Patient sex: M
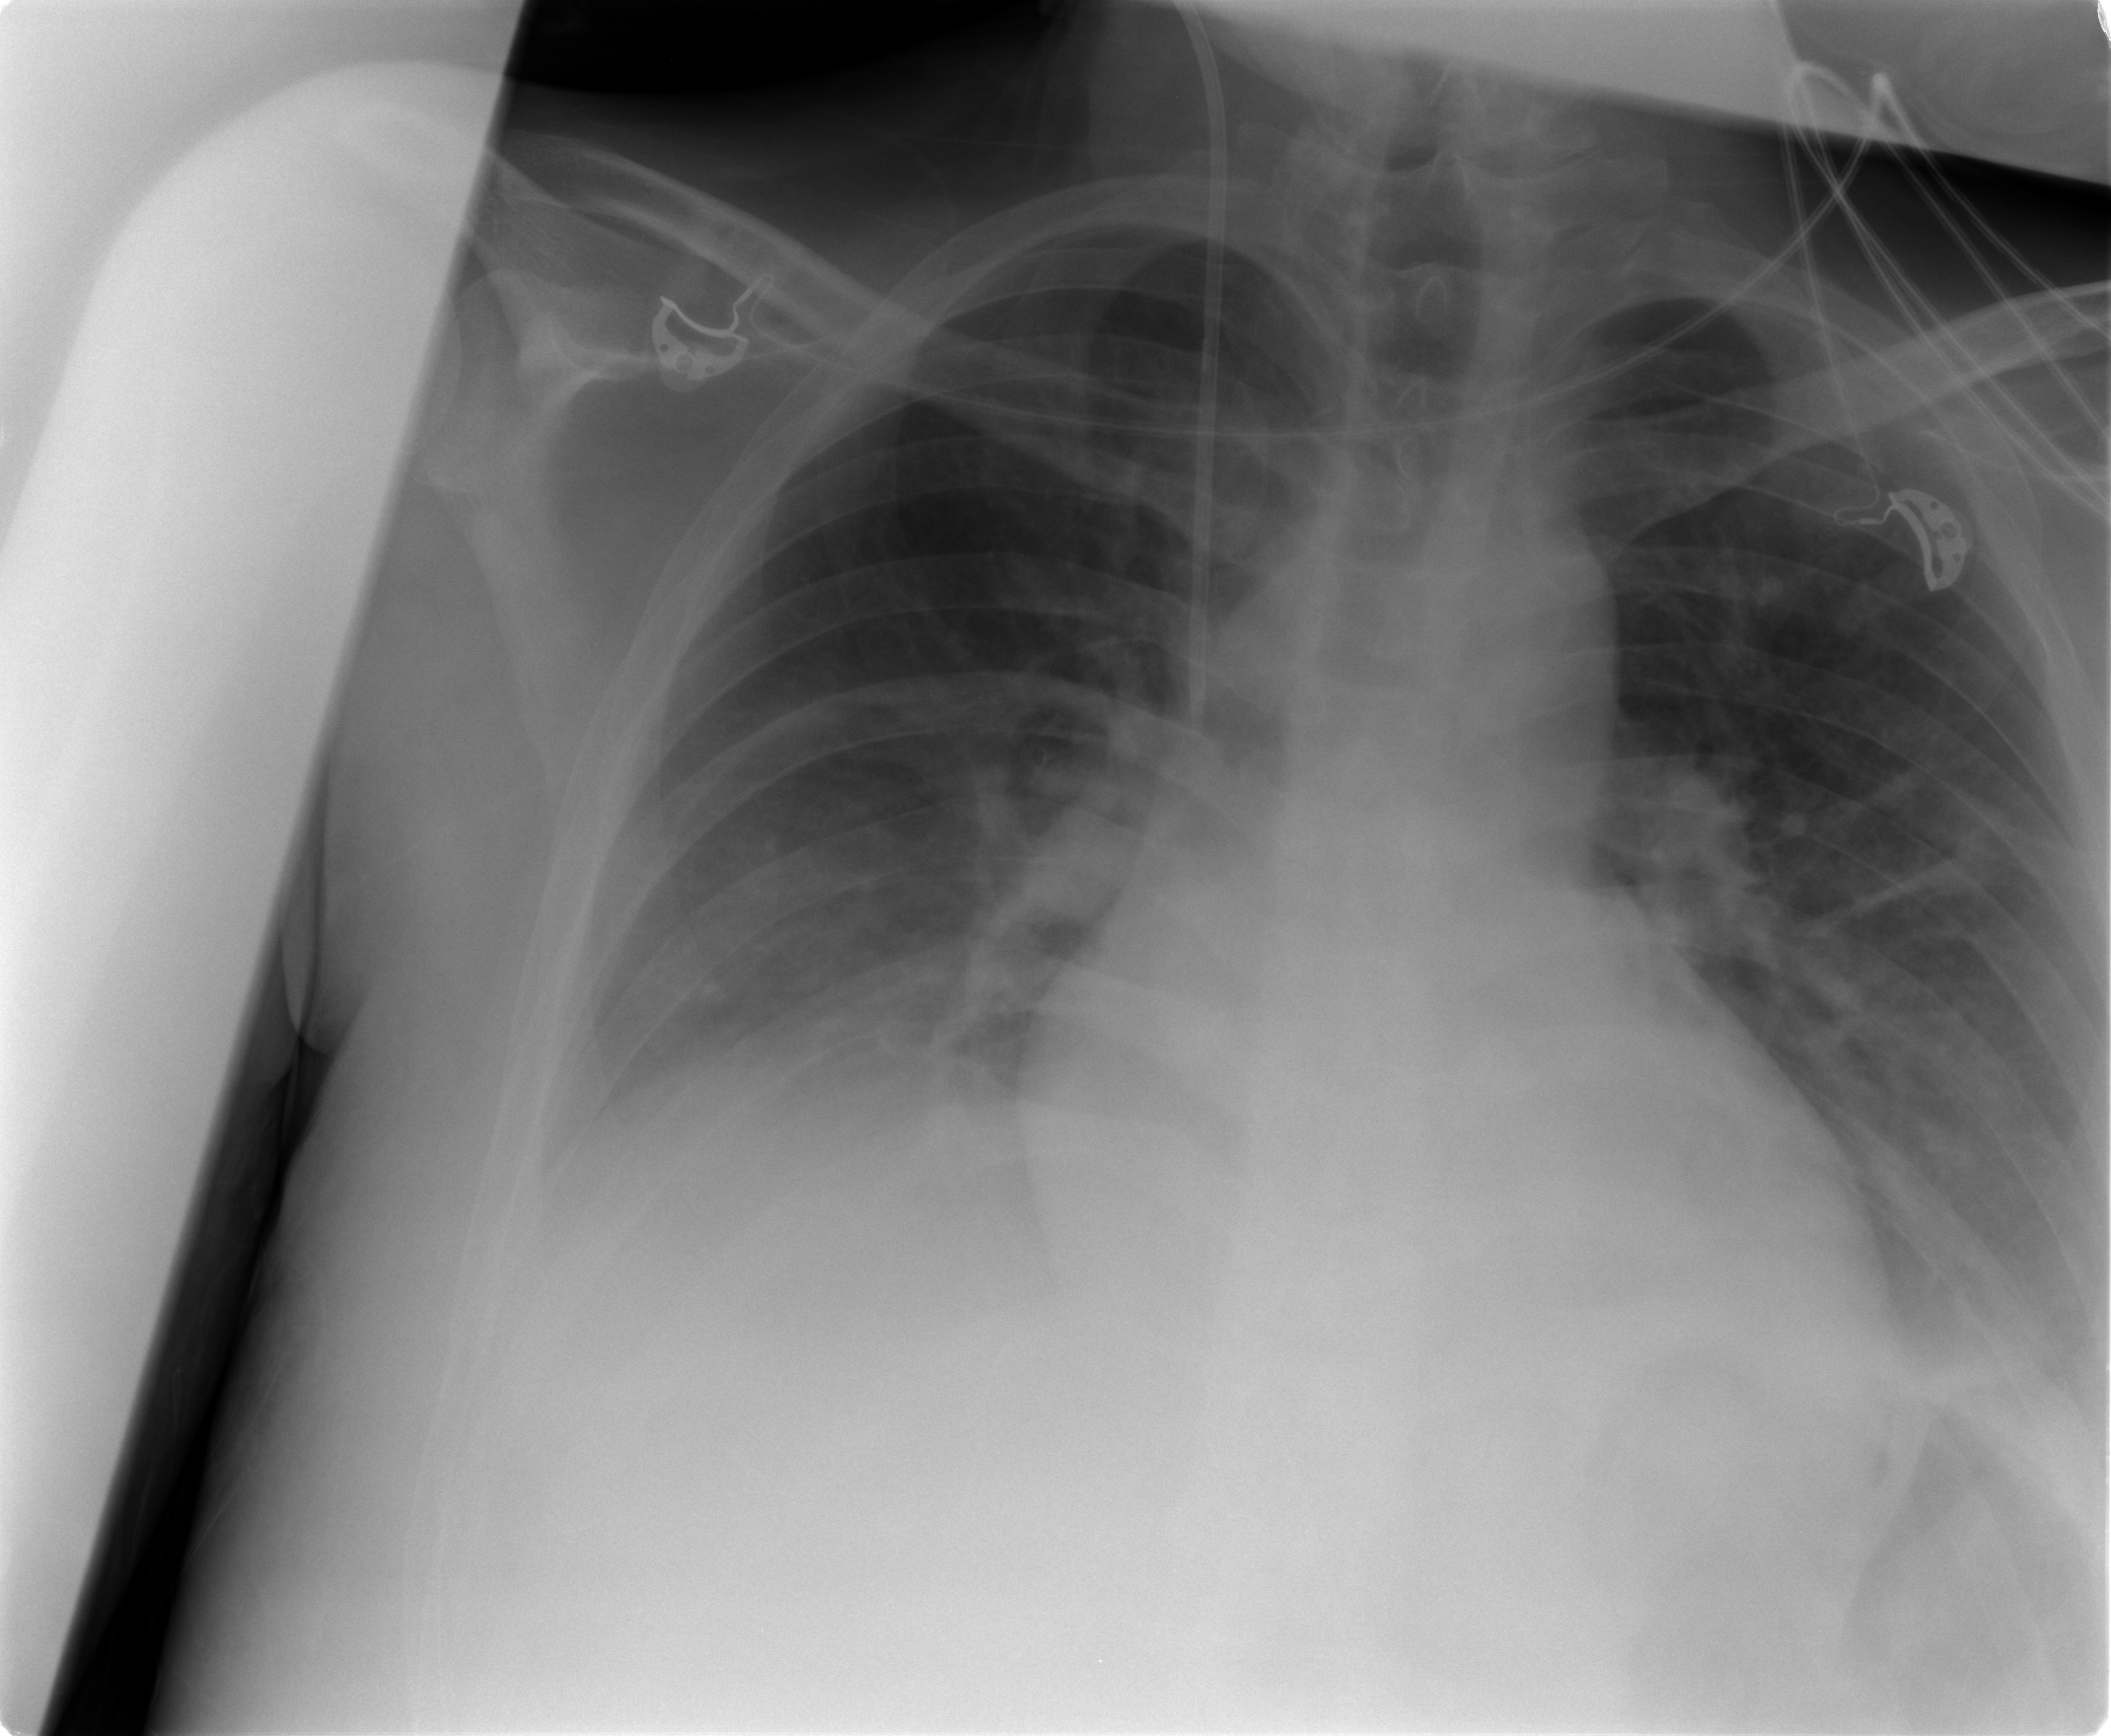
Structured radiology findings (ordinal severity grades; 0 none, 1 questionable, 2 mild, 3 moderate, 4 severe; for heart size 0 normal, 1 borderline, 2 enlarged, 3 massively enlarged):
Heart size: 1
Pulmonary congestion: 2
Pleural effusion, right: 2
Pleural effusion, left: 2
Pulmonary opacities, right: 1
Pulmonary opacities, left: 1
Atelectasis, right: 2
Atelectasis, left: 2